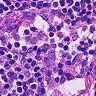
Metastatic tissue present: no